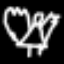
Label: angel